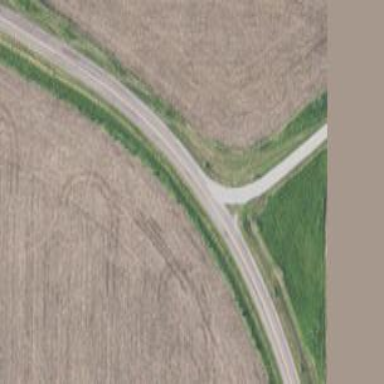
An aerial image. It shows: Unclassified road.